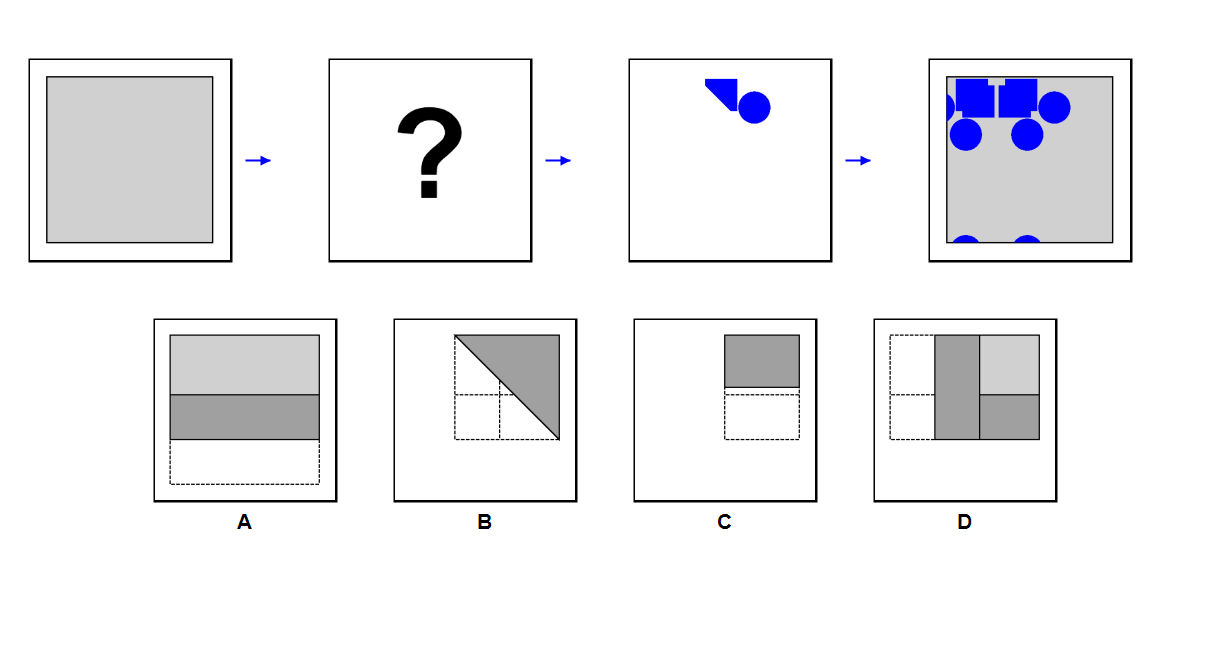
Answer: C